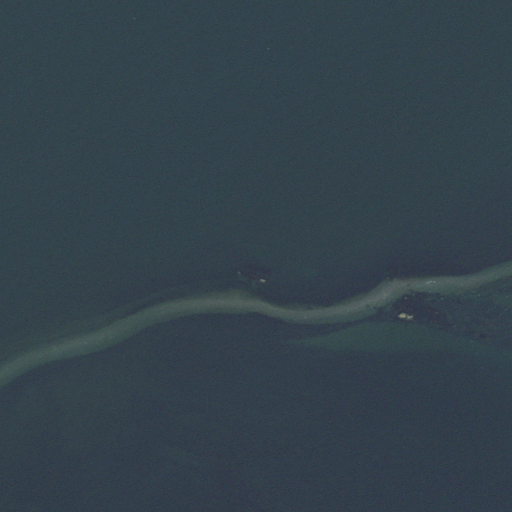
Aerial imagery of island in Massachusetts named Black Rock containing only open water